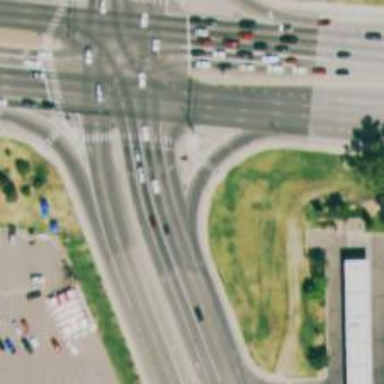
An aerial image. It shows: Trunk link highway.